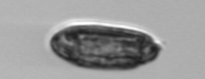
Label: Katodinium_or_Torodinium